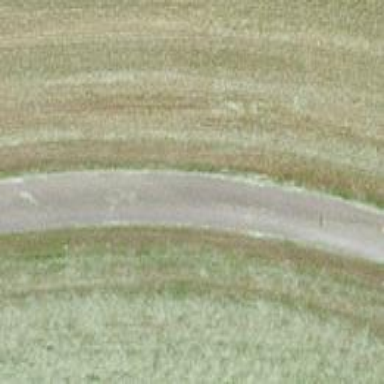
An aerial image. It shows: Track with grade 1 quality.